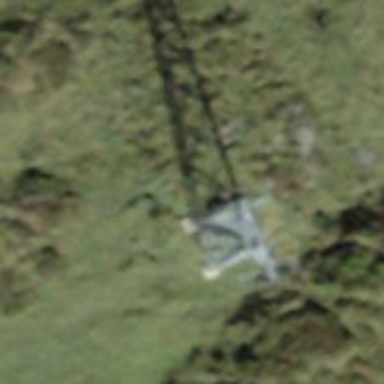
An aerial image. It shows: Pylon used for aerialway.